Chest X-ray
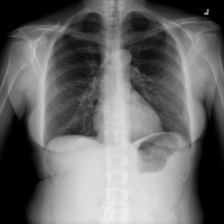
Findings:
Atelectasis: negative
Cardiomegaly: negative
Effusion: negative
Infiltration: negative
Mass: negative
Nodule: negative
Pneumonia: negative
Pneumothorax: negative
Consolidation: negative
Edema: negative
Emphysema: negative
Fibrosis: negative
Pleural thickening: negative
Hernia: negative